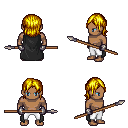
a pixel art fantasy rpg character, male body template, human, dark skin, black cape, white pants, blonde long bangs hairstyle, metal gloves, spear, four views (front, back, left, right), 2x2 character sprite sheet, small pixel art, hard edges, no anti-aliasing